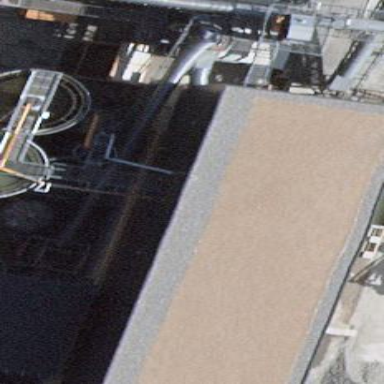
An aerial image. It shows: Industrial building.